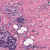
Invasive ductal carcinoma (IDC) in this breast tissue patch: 0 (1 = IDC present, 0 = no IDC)